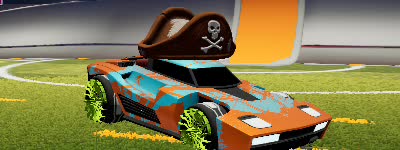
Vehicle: breakout